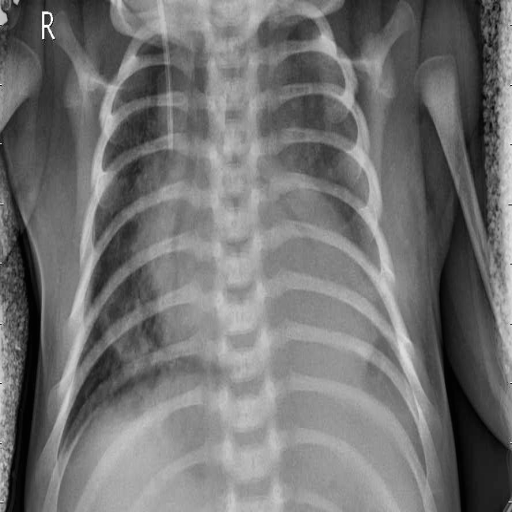
Finding: PNEUMONIA